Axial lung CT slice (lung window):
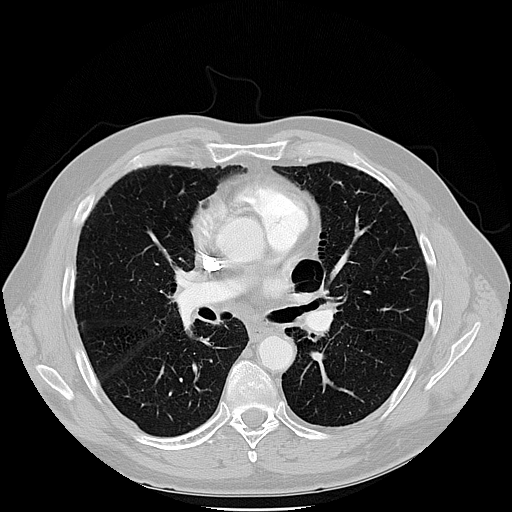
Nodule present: no